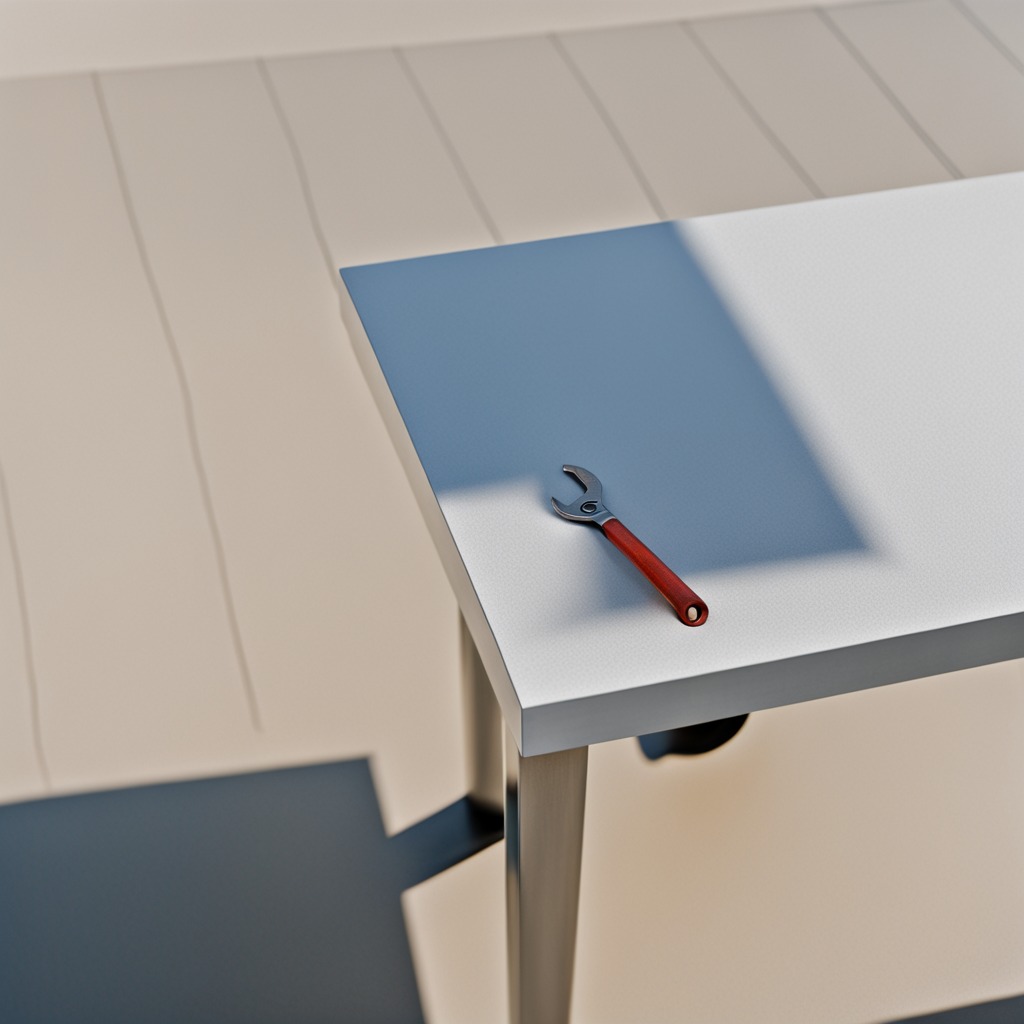
An wrench is lying on a clean utility table in a temporary outdoor tool station.